Question: I need to know, if I publish the app from my individual developer account what name is it going to appear on store.
I dont remember the company name I submitted the first time.

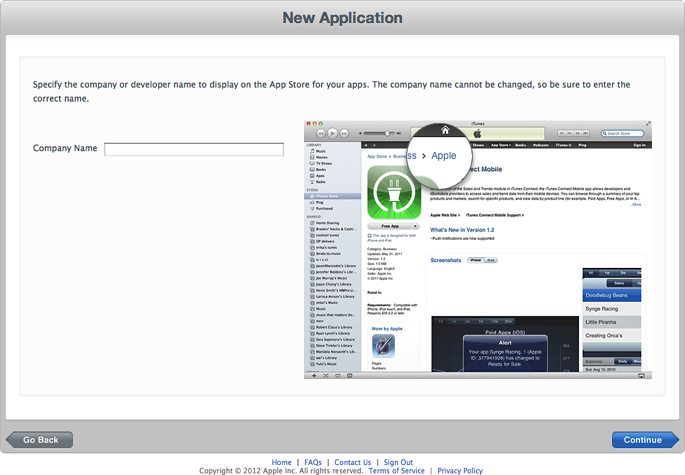
Answer: If you are publishing app with your individual developer account, then it will be published and shown with your "First Name Last Name".
Moreover, The company name will not be shown, but copyright, you mention at the time of creating App in iTunesConnect Account will be shown on the app store. Hope that helps.